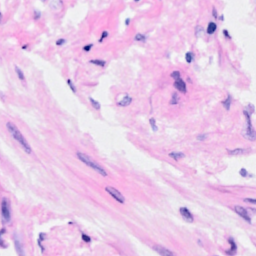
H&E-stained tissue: Breast